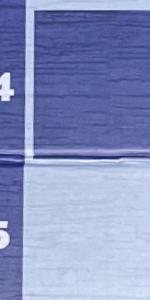
Label: Empty